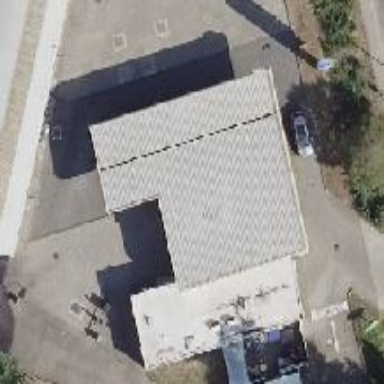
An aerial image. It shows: Fuel station.